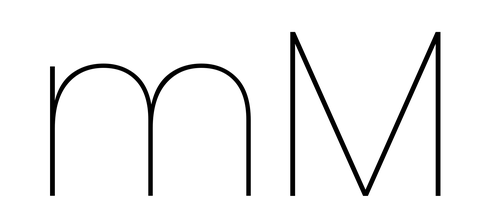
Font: Poppins-Thin